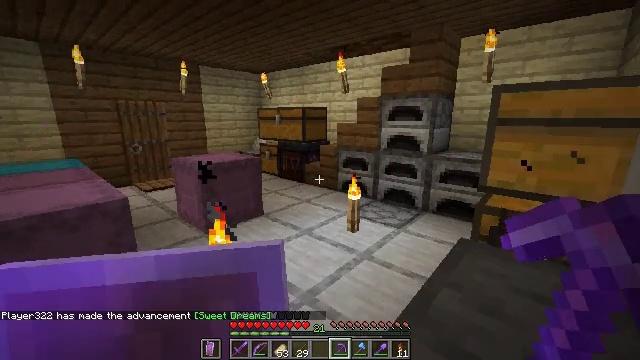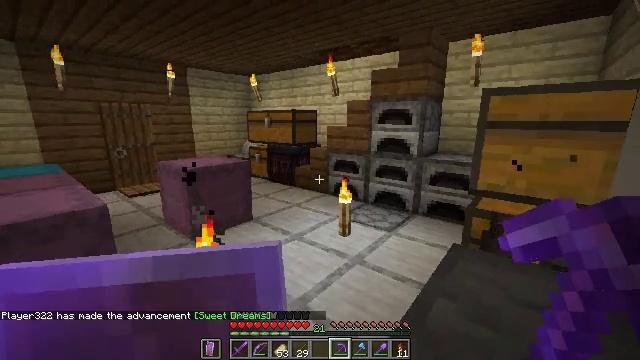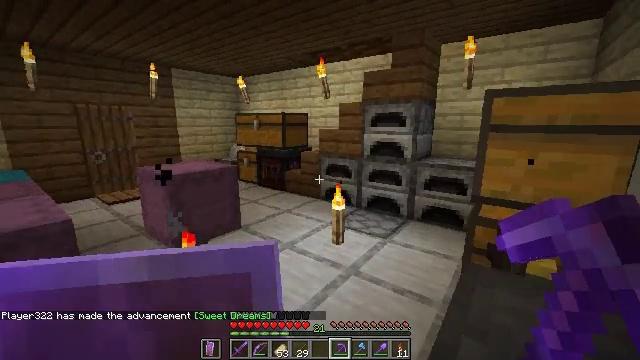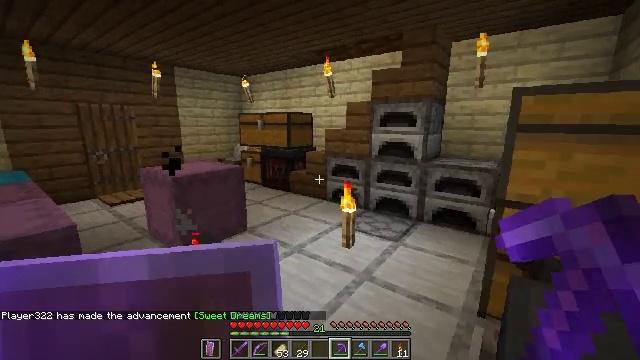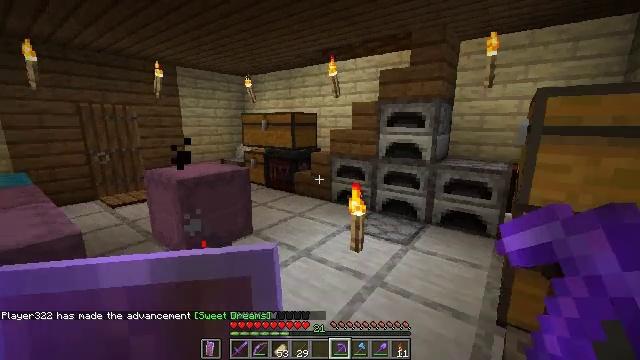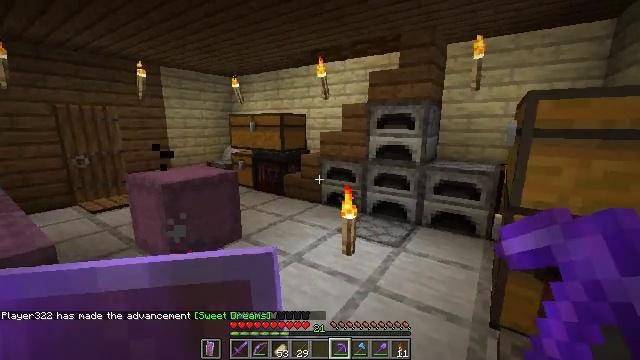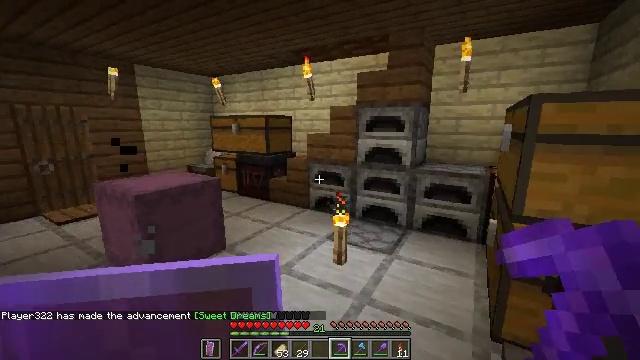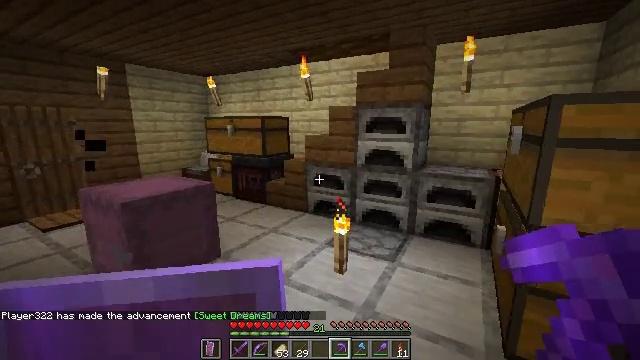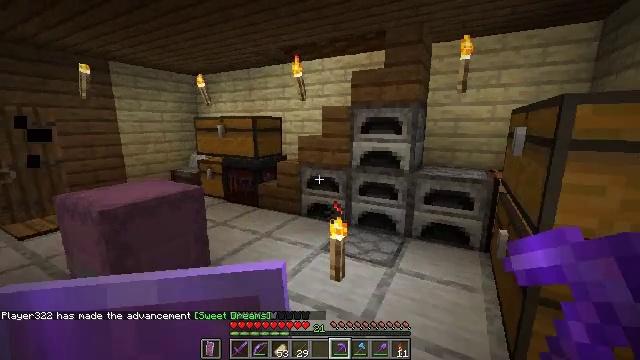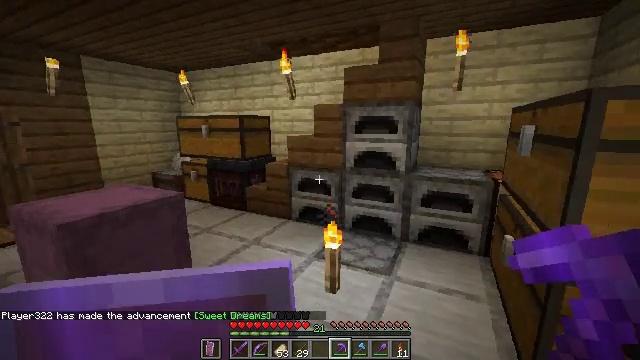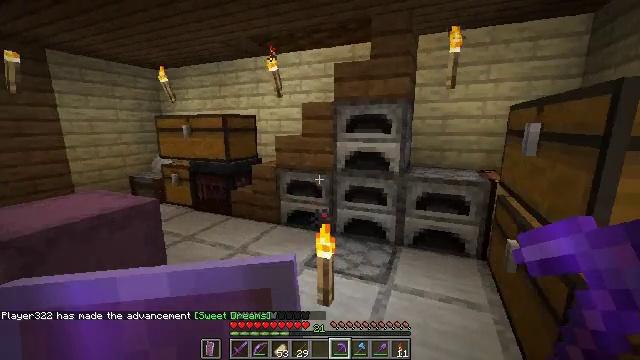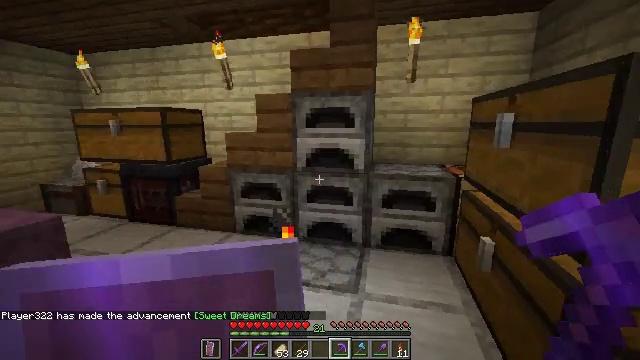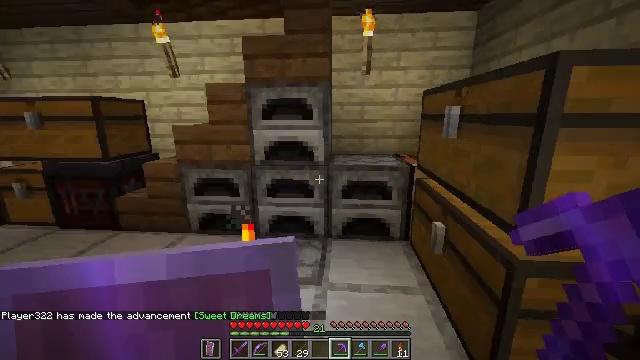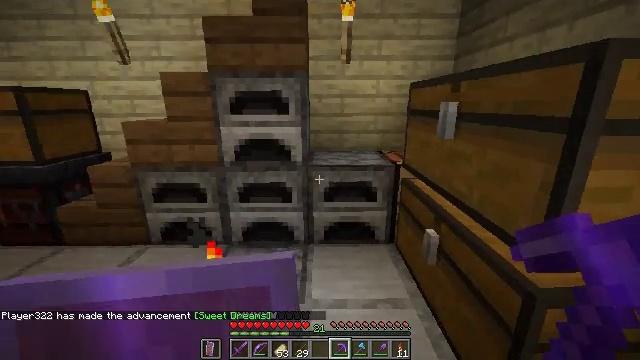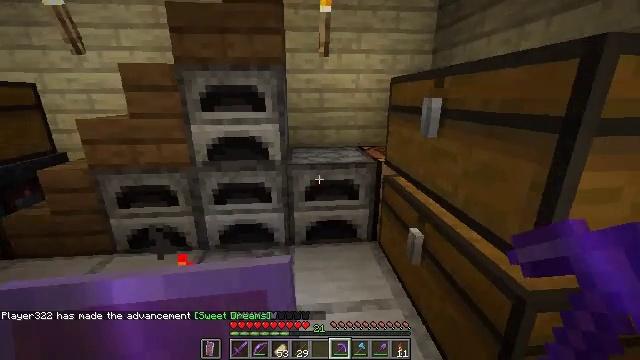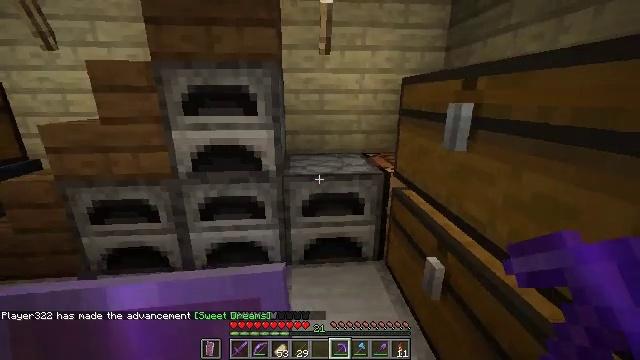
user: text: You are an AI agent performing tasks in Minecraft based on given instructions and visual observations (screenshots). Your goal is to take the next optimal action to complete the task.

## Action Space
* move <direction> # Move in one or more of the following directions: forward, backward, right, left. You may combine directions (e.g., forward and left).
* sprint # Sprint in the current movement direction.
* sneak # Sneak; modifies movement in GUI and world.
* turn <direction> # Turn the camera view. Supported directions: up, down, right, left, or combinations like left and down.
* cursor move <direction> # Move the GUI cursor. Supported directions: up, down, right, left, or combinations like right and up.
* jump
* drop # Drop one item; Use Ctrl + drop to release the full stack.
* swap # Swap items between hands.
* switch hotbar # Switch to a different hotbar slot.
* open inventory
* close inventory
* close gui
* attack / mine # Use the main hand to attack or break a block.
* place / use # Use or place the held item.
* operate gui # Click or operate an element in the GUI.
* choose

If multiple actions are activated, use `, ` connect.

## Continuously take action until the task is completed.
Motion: motion action
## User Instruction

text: Use the furnace to smelt netherrack into nether brick.
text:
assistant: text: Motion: move forward, turn right
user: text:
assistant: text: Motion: move forward, turn right
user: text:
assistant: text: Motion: move forward
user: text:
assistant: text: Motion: move forward
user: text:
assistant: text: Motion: move forward, turn right
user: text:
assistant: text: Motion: move forward, turn right
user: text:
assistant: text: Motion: move forward
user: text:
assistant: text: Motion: move forward, turn right
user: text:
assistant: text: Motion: move forward, turn right
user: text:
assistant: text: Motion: move forward, turn right
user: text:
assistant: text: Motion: move forward, turn right
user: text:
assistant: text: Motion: move forward, turn right and down
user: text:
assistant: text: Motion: move forward, turn right and down
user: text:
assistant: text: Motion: move forward, turn right and down
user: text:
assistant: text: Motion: move forward
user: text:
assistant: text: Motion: no_op
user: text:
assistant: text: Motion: no_op
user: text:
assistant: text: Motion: no_op
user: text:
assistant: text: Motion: no_op
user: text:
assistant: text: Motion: no_op
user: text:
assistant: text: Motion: no_op
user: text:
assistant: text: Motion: use / place
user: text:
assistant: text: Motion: use / place
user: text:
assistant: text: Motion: use / place
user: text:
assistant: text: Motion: no_op
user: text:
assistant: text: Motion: no_op
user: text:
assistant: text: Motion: no_op
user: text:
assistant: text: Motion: no_op
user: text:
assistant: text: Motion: no_op
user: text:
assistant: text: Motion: no_op